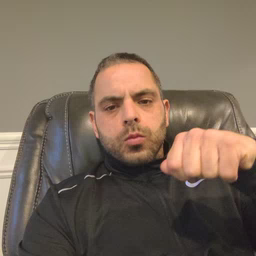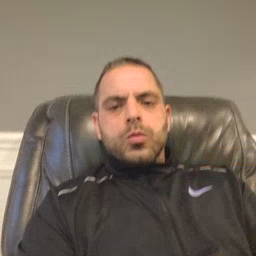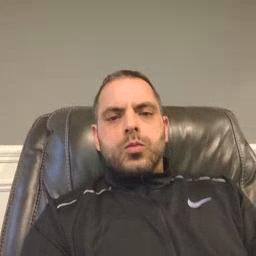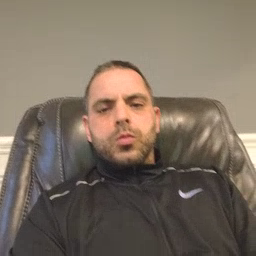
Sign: story